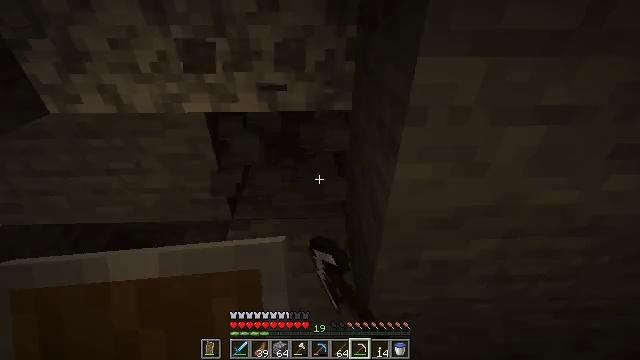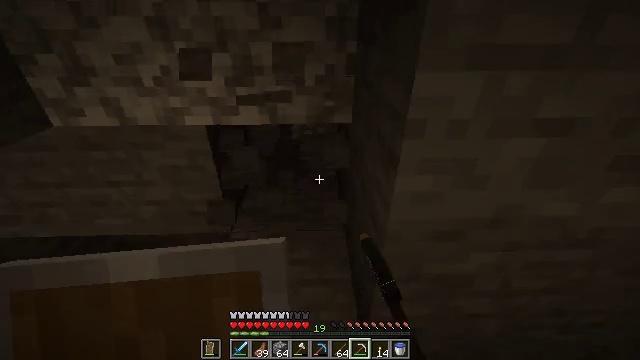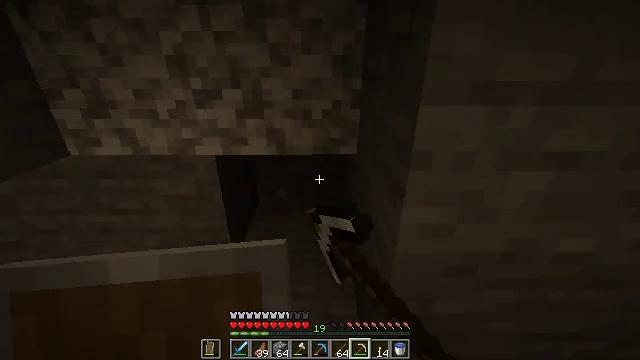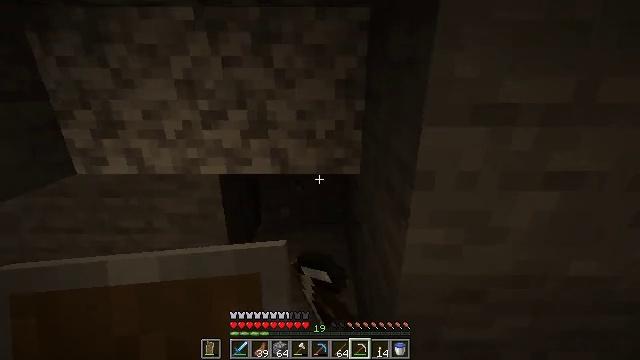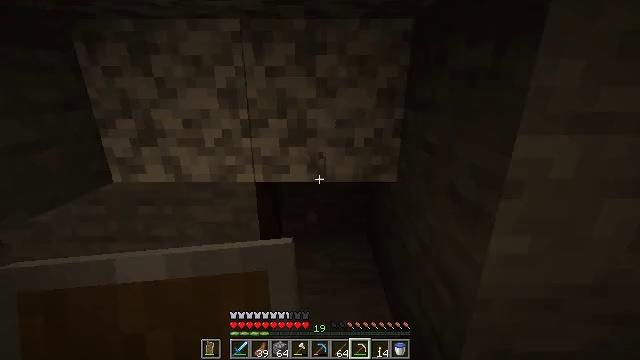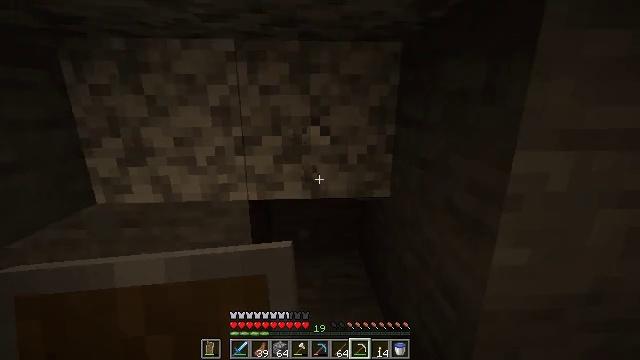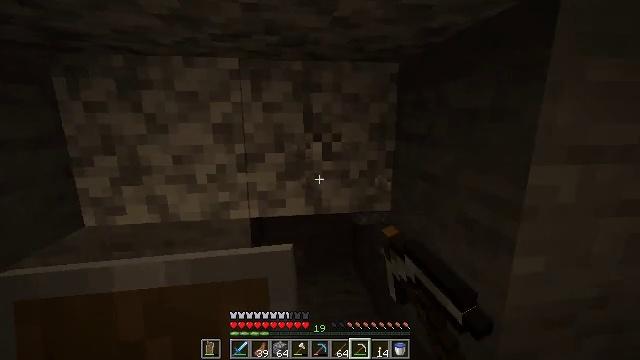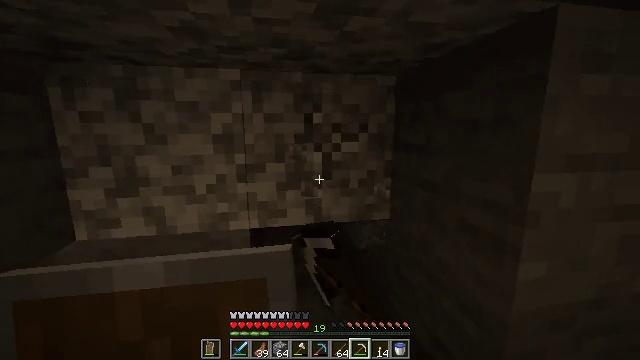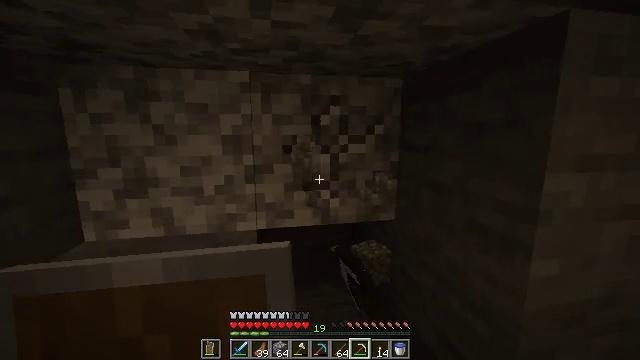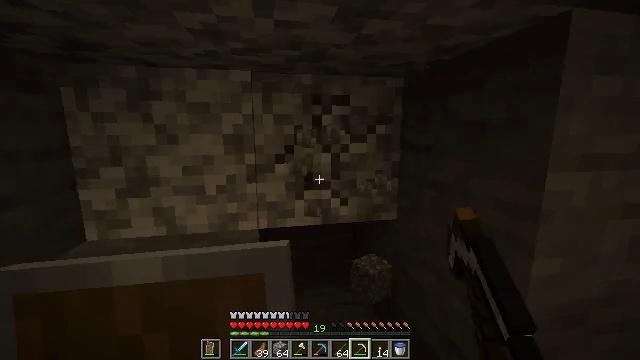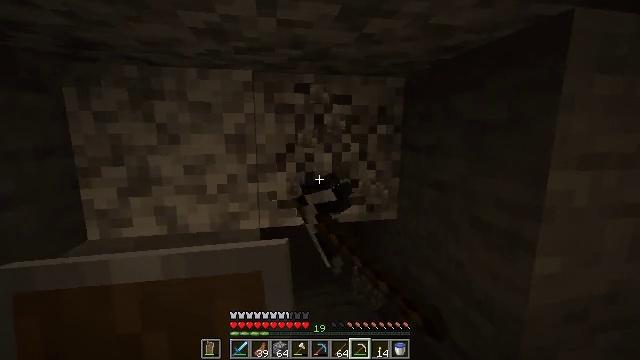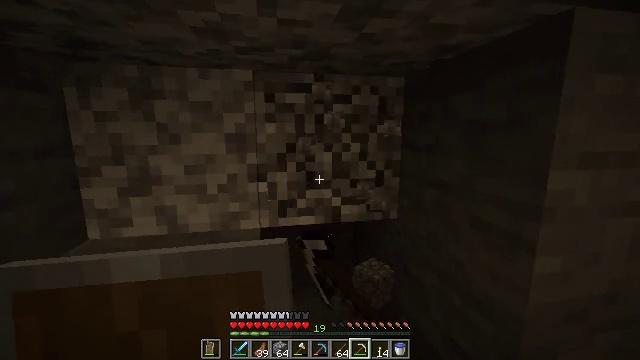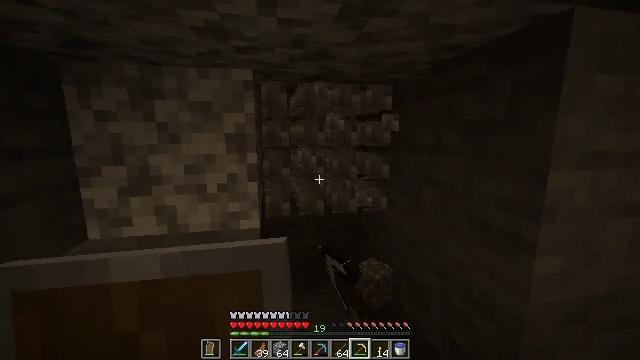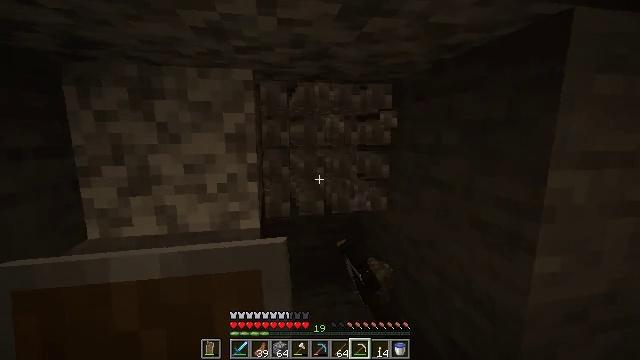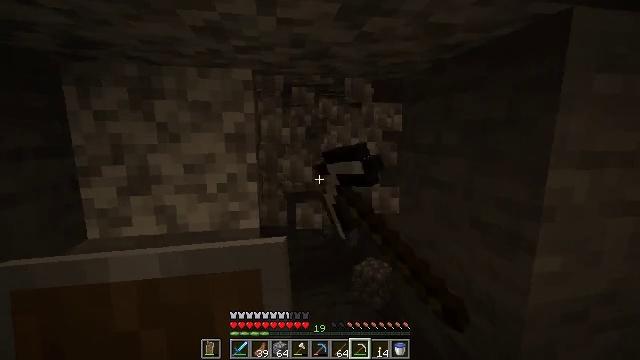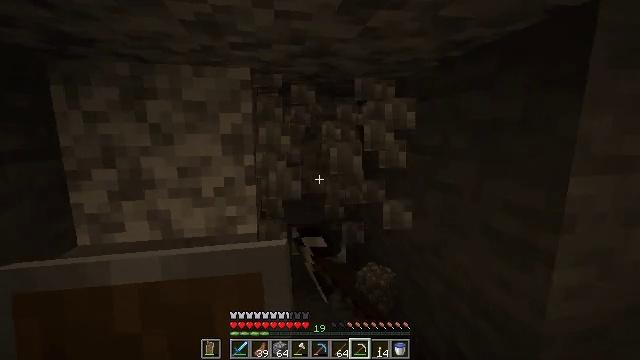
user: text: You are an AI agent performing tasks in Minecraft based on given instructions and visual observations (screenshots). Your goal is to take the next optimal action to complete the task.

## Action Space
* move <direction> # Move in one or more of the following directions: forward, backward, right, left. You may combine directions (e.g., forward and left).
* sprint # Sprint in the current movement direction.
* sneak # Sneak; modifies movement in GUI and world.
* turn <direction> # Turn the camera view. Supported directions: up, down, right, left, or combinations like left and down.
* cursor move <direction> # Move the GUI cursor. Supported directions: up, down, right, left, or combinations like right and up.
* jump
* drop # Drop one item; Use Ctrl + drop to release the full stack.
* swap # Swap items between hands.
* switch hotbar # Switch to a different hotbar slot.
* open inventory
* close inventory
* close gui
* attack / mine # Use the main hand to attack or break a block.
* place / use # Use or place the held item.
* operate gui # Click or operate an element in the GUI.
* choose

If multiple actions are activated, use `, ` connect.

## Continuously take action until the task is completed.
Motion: motion action
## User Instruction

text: Digging the diorite for building material.
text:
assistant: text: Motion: turn up, attack / mine
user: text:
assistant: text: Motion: turn left and up, attack / mine
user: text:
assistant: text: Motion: move left, turn up, attack / mine
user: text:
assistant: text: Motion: move left, turn up, attack / mine
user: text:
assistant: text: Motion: move left, turn right and up, attack / mine
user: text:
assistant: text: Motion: turn right and up, attack / mine
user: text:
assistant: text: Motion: turn right and up, attack / mine
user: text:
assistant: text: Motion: attack / mine
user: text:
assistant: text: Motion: attack / mine
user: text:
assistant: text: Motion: attack / mine
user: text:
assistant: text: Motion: attack / mine
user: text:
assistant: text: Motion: attack / mine
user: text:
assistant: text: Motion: attack / mine
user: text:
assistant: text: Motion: attack / mine
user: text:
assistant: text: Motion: move forward, attack / mine
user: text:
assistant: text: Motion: move forward, attack / mine
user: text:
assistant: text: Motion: move forward, attack / mine
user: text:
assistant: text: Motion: move forward, attack / mine
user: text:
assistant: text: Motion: move forward, turn left, attack / mine
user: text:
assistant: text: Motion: attack / mine
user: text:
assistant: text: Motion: attack / mine
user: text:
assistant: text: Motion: attack / mine
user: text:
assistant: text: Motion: attack / mine
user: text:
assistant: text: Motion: attack / mine
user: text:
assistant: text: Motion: attack / mine
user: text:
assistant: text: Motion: attack / mine
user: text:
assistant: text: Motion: attack / mine
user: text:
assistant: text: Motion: attack / mine
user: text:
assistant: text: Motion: attack / mine
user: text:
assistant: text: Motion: attack / mine